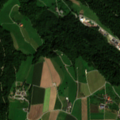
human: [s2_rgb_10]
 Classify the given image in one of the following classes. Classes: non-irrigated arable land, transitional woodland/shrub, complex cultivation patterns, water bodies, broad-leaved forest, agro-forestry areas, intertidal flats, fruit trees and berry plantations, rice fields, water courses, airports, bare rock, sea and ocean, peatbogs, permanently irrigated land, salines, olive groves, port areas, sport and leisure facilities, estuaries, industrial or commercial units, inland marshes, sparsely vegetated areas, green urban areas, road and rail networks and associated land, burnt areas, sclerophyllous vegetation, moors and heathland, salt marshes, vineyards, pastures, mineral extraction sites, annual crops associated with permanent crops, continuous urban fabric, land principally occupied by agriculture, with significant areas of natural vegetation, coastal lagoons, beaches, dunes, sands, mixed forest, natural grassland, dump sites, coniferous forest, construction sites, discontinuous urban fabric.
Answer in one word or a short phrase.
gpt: non-irrigated arable land, pastures, mixed forest